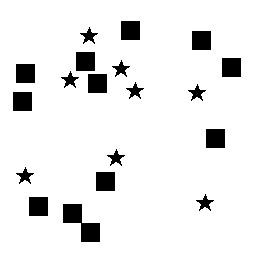
Squares: 12
Triangles: 0
Stars: 8
Total shapes: 20